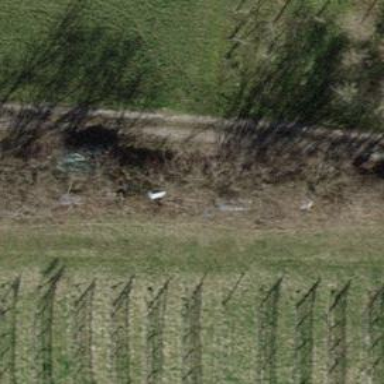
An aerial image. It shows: Hedge acting as barrier.